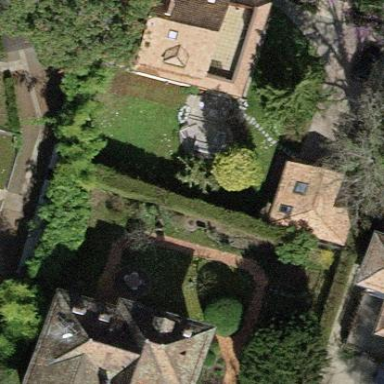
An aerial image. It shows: Garden enclosed by fence.